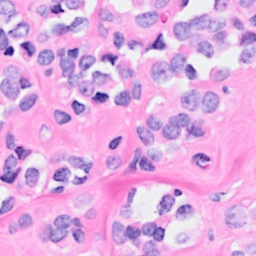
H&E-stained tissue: Breast